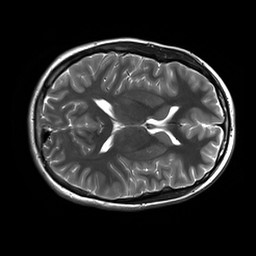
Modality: T2w
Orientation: axial
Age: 21
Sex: female
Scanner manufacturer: siemens
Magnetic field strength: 3 T
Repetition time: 8.53 s
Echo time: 0.091 s